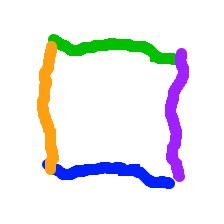
Shape: square